Question: I'm using a relative layout in custom arrayadapter to show images plus text ans some buttons.
When i test the app see a space between those layout:
Can you please see what's causing this?
Here is a screenshot:

Here is the xml:
'''
<?xml version="1.0" encoding="utf-8"?>
<RelativeLayout xmlns:android="http://schemas.android.com/apk/res/android"
android:layout_width="fill_parent"
android:layout_height="wrap_content">
<ProgressBar
android:id="@+id/progress"
android:layout_width="wrap_content"
android:layout_height="wrap_content"
android:layout_centerHorizontal="true"
android:layout_centerInParent="true" />
<ImageView
android:id="@+id/cardImage"
android:layout_width="fill_parent"
android:layout_height="wrap_content"
android:layout_alignParentStart="true"
android:adjustViewBounds="true"
android:background="@android:color/background_light"
android:scaleType="fitXY" />
<TextView
android:id="@+id/cardText"
android:layout_width="wrap_content"
android:layout_height="wrap_content"
android:layout_centerInParent="true"
android:gravity="center_vertical|center_horizontal"
android:paddingLeft="@dimen/card_text_padding"
android:paddingRight="@dimen/card_text_padding"
android:textAlignment="center"
android:textColor="@android:color/background_light"
android:textSize="@dimen/card_text_size"
/>
<LinearLayout
android:id="@+id/bottom_right_container"
android:layout_width="match_parent"
android:layout_height="wrap_content"
android:layout_alignParentBottom="true"
android:layout_alignParentRight="true"
android:gravity="right"
android:paddingBottom="@dimen/card_options_padding_bottom"
android:paddingLeft="@dimen/card_options_padding_left"
android:paddingRight="@dimen/card_options_padding_left">
<Button
android:id="@+id/likeButton"
android:layout_width="@dimen/card_options_button_dimen"
android:layout_height="@dimen/card_options_button_dimen"
android:layout_gravity="bottom"
android:background="@drawable/ic_action_favorite" />
<TextView
android:id="@+id/likeText"
android:layout_width="wrap_content"
android:layout_height="match_parent"
android:gravity="center_vertical"
android:textColor="@android:color/background_light"
android:textSize="@dimen/card_options_text_size" />
</LinearLayout>
</RelativeLayout>
'''
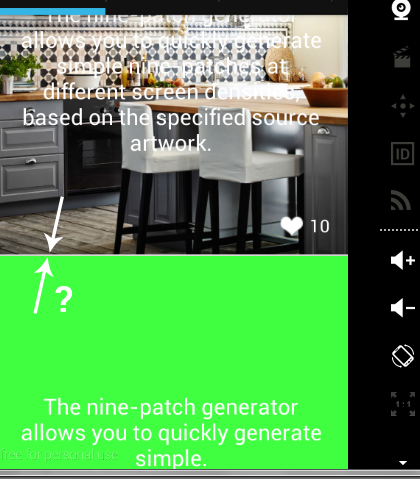
Answer: That appears to be the ListView's default divider, which you can change by setting the 'divider' attribute on the 'ListView' element in your layout xml. To remove it altogether, set it to '@null'.
'''
<ListView
...
android:divider="@null"
... />
'''